Interaction volume radius: 10 \u00c5
Interaction volume height: 15 \u00c5
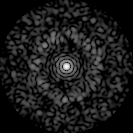
Disorder parameter: 0.7983